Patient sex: F
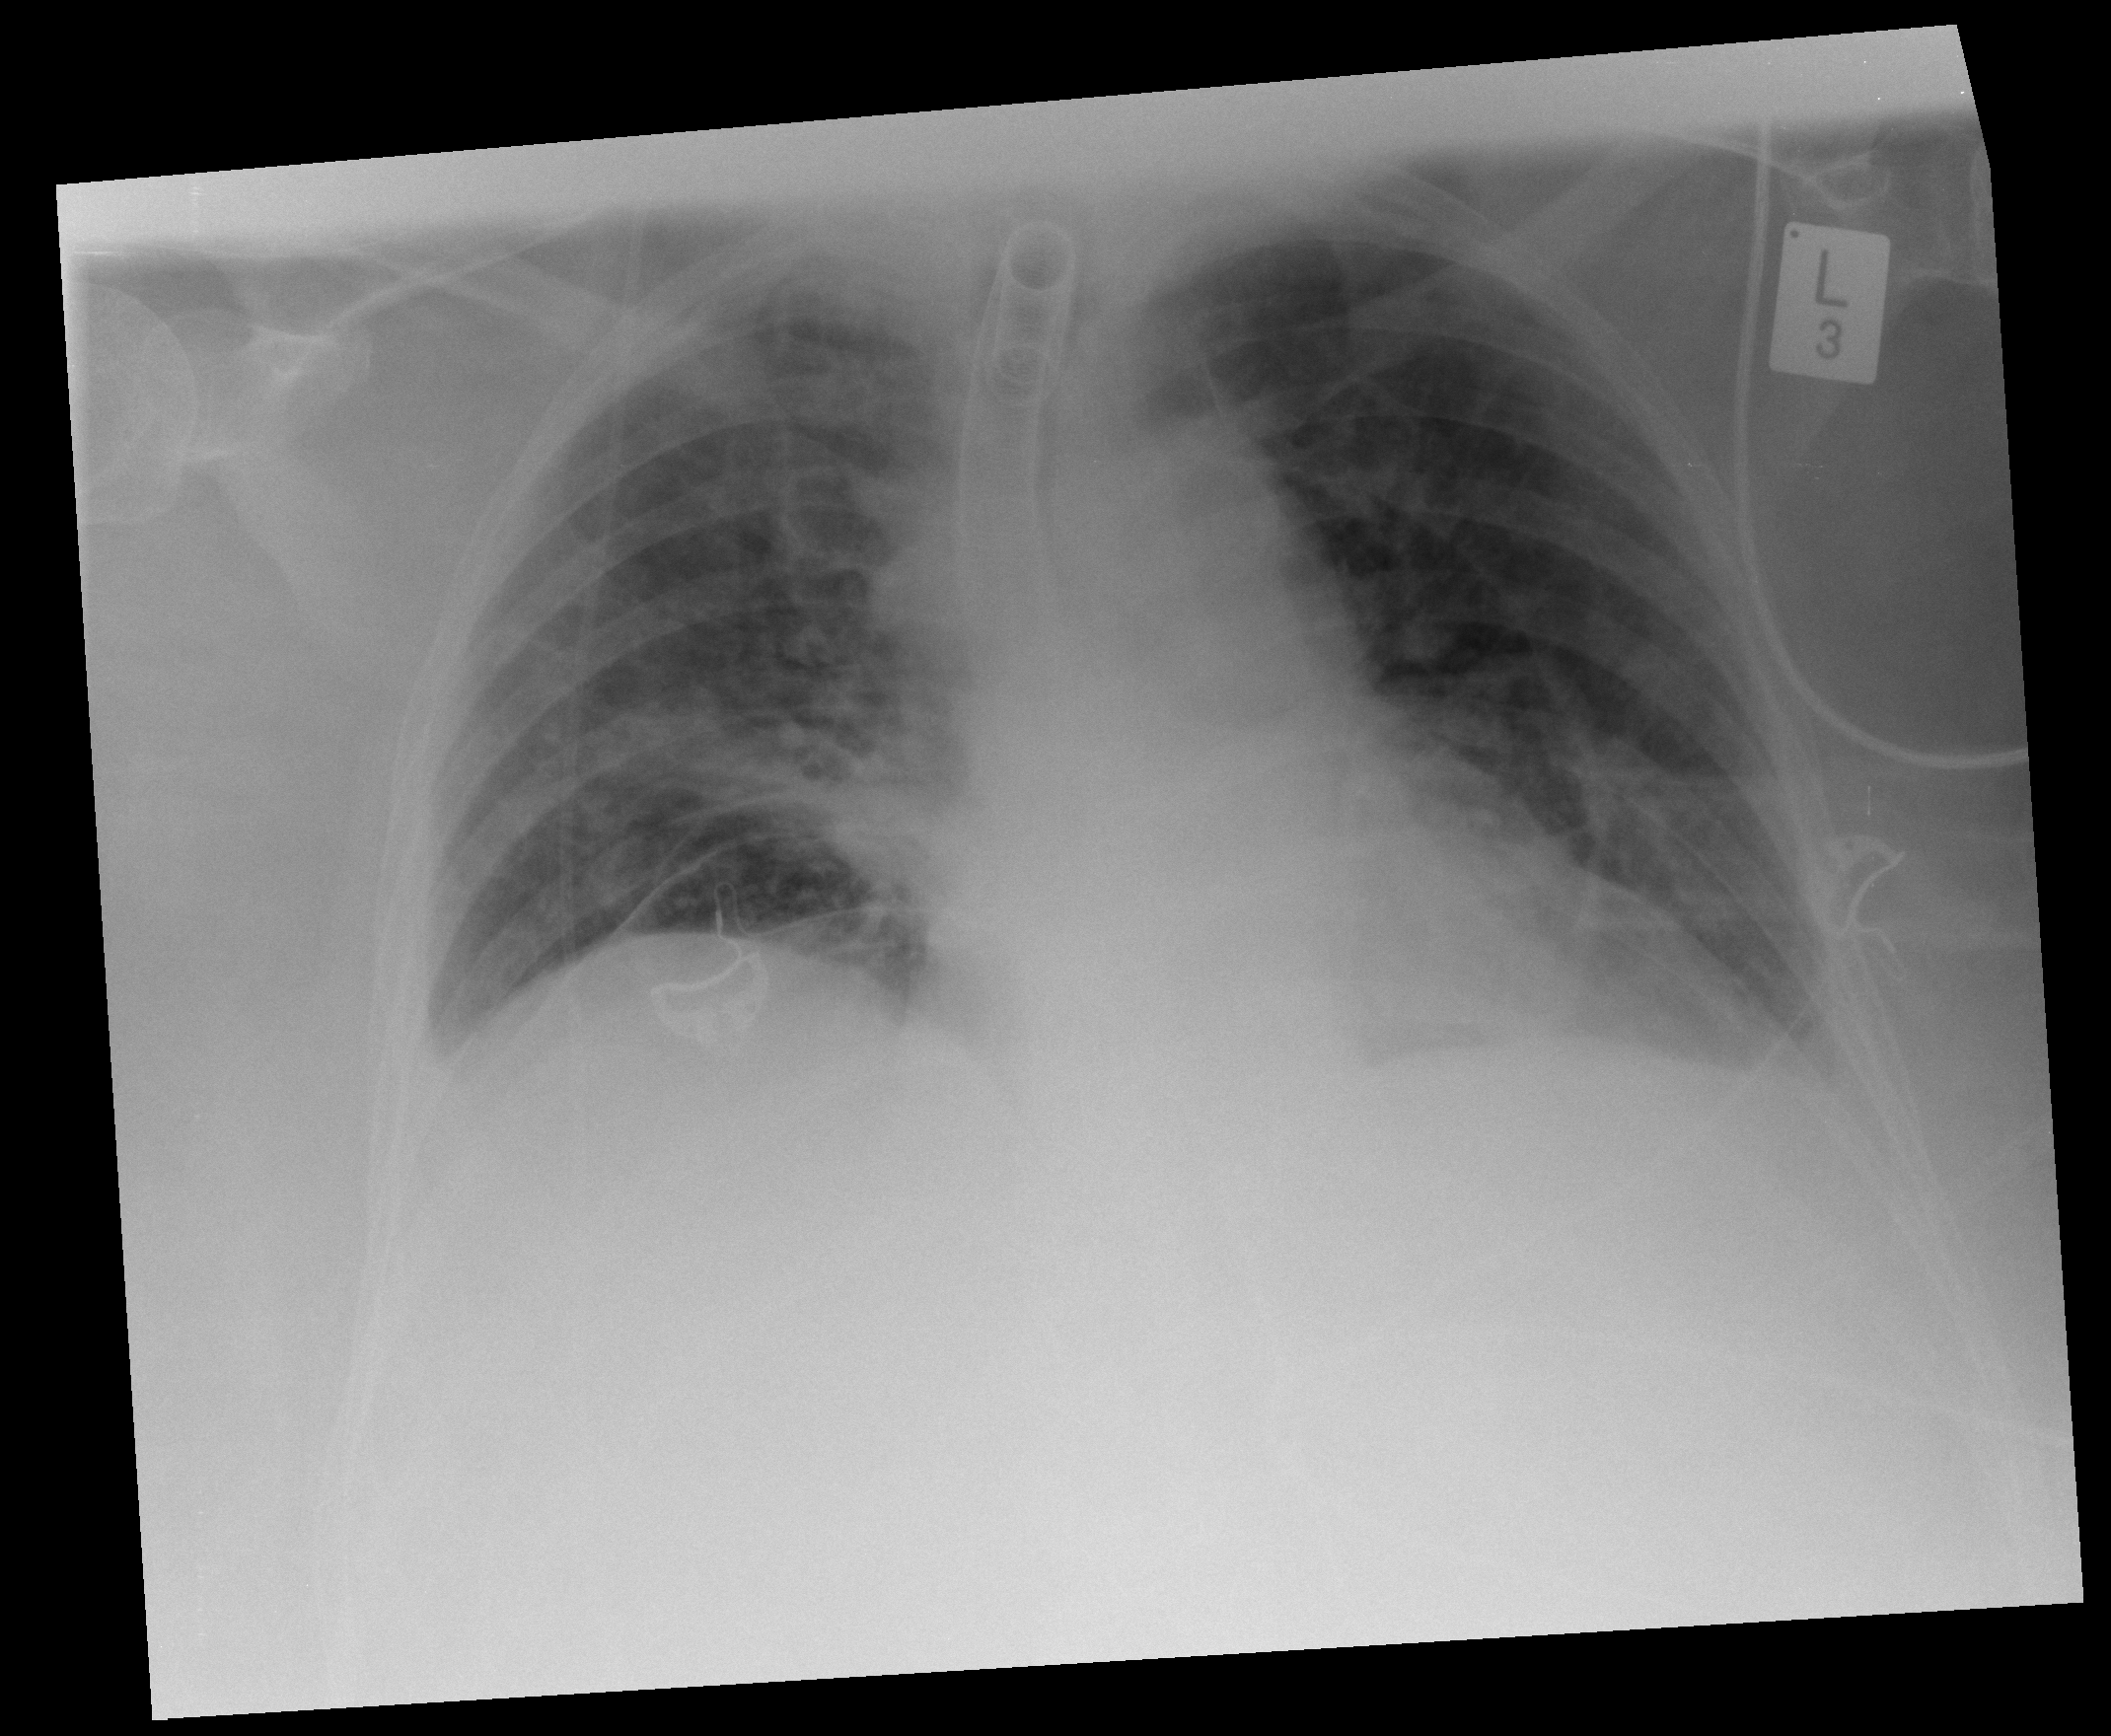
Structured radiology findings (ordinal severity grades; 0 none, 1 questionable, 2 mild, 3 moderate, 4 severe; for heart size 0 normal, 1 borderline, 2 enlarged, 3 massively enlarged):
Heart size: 0
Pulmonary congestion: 2
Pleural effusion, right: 2
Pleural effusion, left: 2
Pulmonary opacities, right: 2
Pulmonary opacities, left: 0
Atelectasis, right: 2
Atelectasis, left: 2